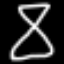
Label: hourglass